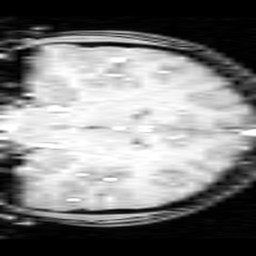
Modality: inplaneT1
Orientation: coronal
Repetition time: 0.2 s
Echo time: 0.0036 s